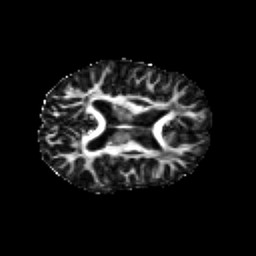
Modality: FA
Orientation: axial
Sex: female
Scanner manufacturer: siemens
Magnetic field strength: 3 T
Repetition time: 5 s
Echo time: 0.071 s